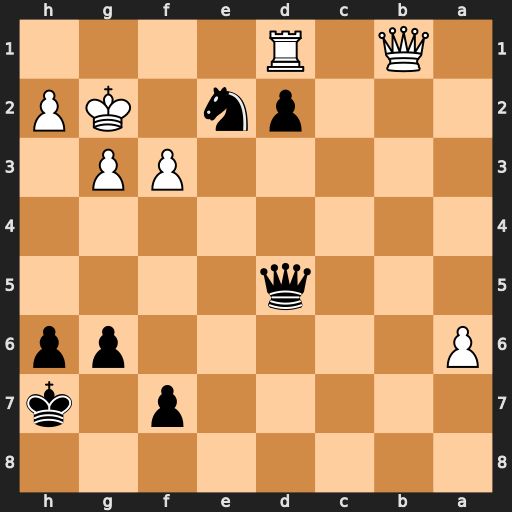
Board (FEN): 8/5p1k/P5pp/3q4/8/5PP1/3pn1KP/1Q1R4
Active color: b
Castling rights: -
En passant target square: -
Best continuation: Nc3 Qc2 Nxd1